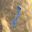
Label: 1